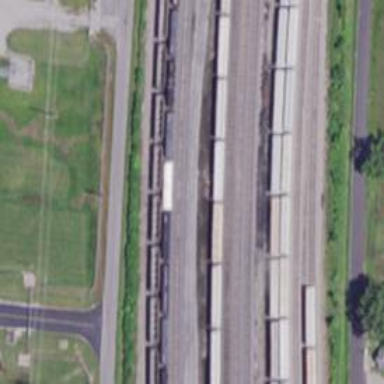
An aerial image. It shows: Railway yard used for servicing trains.